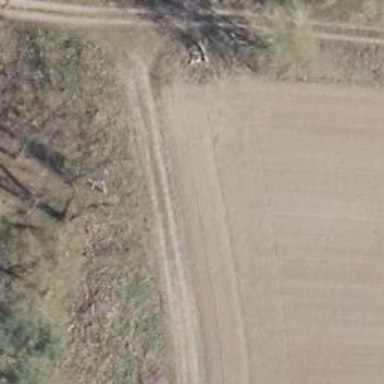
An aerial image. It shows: Hunting stand.